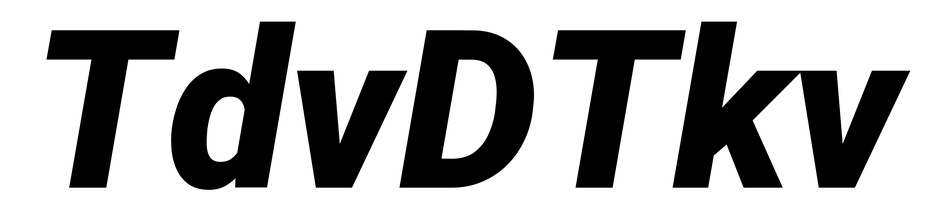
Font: Roboto-Italic_Black_Italic